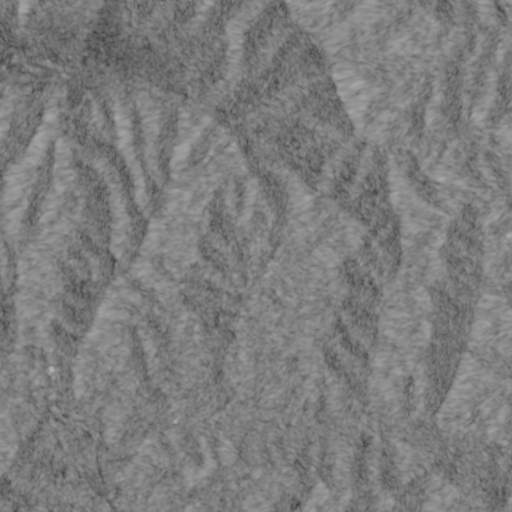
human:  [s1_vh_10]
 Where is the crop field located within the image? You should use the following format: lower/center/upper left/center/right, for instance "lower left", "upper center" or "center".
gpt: The crop field is located in the lower left of the image.
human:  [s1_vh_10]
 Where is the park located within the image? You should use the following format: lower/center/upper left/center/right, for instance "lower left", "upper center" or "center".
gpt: The park is located in the lower left of the image.
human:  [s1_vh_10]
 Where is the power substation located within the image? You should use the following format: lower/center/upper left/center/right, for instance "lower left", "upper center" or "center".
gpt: The power substation is located in the lower left of the image.
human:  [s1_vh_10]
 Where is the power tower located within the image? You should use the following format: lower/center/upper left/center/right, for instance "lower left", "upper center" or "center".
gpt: The power tower is located in the lower of the image.
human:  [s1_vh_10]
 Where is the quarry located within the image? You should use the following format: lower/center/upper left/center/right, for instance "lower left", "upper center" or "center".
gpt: The quarry is located in the upper left of the image.
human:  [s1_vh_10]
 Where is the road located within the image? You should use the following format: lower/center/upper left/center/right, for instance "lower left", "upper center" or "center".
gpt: There is no road in the image.

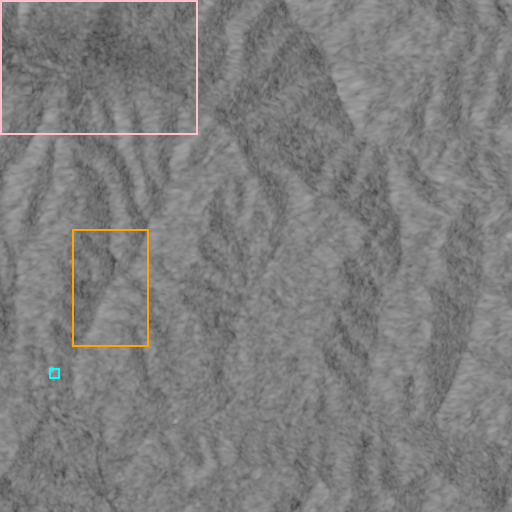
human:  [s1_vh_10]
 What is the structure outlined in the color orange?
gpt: The structure outlined in orange is a crop field.
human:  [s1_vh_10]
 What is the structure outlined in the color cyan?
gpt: The structure outlined in cyan is a power substation.
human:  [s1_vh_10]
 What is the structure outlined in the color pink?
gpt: The structure outlined in pink is a quarry.
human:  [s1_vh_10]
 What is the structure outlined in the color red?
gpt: There is no red outline.